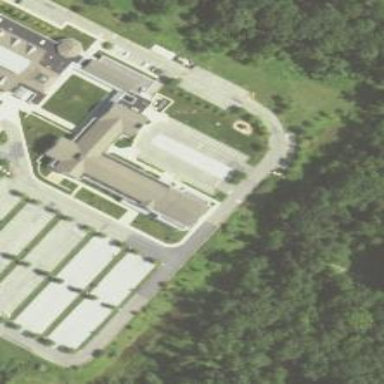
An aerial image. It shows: School building.